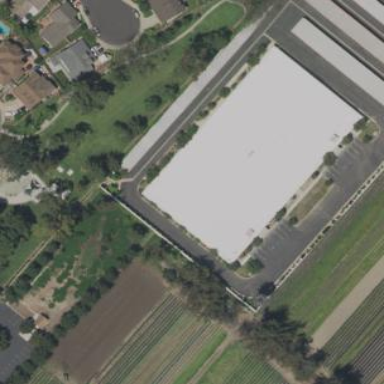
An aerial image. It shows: Building that serves as storage rental shop.